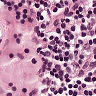
Metastatic tissue present: no